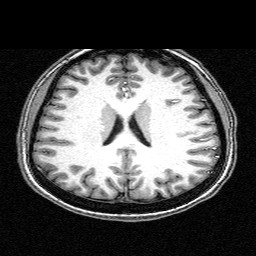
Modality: T1w
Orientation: coronal
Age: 30
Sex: female